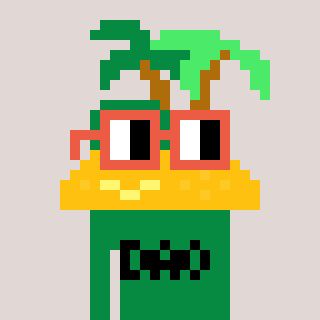
a pixel art character with square orange glasses, a island-shaped head and a green-colored body on a warm background